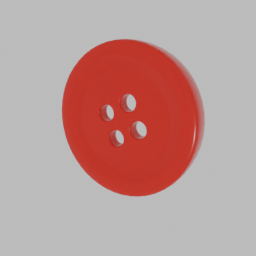
Label: people